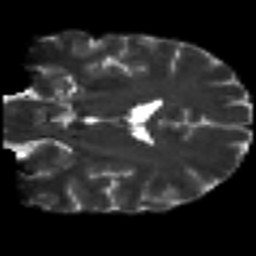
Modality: T2w
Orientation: coronal
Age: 40
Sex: male
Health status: ill
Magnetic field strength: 3 T
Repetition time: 9 s
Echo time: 0.093 s